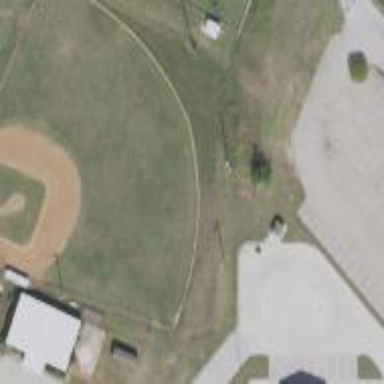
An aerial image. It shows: Baseball pitch for leisure land.